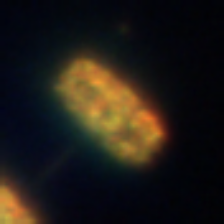
Taxon: Pennate
Group: Diatoms